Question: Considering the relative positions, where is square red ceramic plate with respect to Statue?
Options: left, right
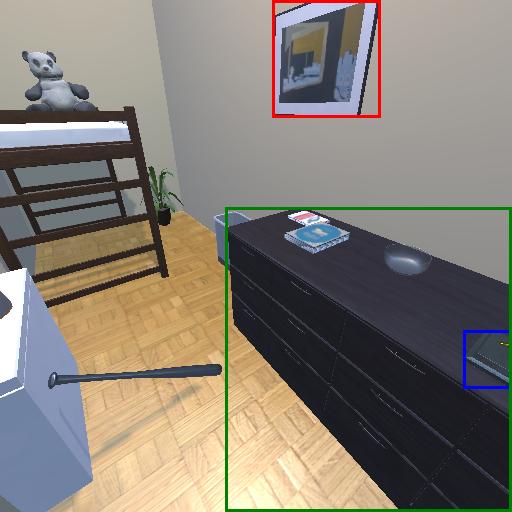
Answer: left